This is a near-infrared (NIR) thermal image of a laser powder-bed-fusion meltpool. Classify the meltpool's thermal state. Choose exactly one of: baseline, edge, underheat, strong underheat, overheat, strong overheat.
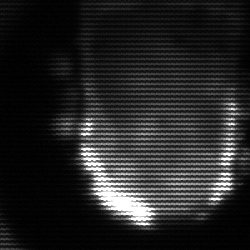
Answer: baseline